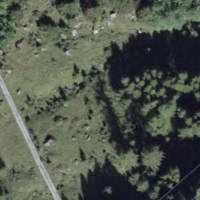
EUNIS habitat code: 44
Species observed at this site:
Cyaniris semiargus
Callistege mi